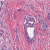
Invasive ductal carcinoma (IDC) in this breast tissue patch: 1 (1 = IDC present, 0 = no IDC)